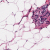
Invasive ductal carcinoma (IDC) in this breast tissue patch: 0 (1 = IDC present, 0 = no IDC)